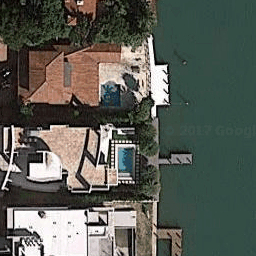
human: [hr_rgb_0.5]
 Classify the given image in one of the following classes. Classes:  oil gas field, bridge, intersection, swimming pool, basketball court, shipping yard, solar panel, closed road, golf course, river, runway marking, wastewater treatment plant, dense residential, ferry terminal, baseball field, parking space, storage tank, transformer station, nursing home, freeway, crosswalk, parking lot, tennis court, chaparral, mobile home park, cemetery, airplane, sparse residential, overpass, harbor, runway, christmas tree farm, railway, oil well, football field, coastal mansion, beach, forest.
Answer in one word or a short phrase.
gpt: coastal mansion